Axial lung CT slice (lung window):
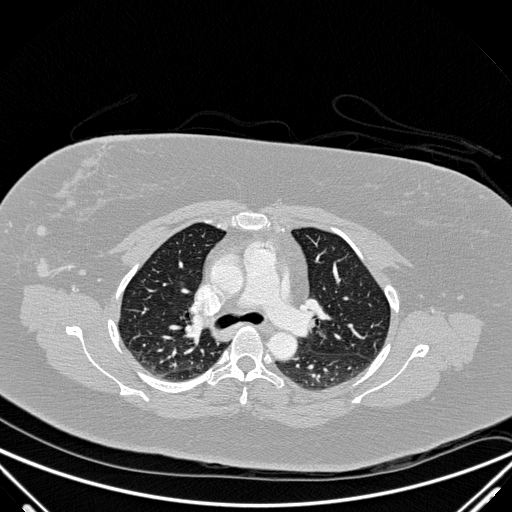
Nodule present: no